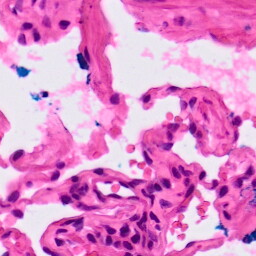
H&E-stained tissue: Lung